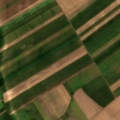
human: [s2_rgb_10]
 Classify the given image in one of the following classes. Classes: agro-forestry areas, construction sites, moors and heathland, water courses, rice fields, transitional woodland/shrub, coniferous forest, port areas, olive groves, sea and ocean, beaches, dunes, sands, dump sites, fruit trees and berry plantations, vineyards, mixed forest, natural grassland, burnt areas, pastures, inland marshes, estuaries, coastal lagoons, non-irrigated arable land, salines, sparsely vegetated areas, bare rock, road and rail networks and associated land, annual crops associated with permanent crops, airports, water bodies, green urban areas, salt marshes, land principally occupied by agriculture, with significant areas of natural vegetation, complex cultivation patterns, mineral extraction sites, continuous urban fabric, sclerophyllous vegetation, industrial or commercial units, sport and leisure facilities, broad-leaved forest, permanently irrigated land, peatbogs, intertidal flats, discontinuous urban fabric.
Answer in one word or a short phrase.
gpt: non-irrigated arable land, land principally occupied by agriculture, with significant areas of natural vegetation